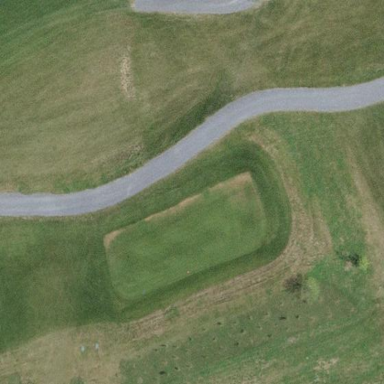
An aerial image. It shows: Golf tee.